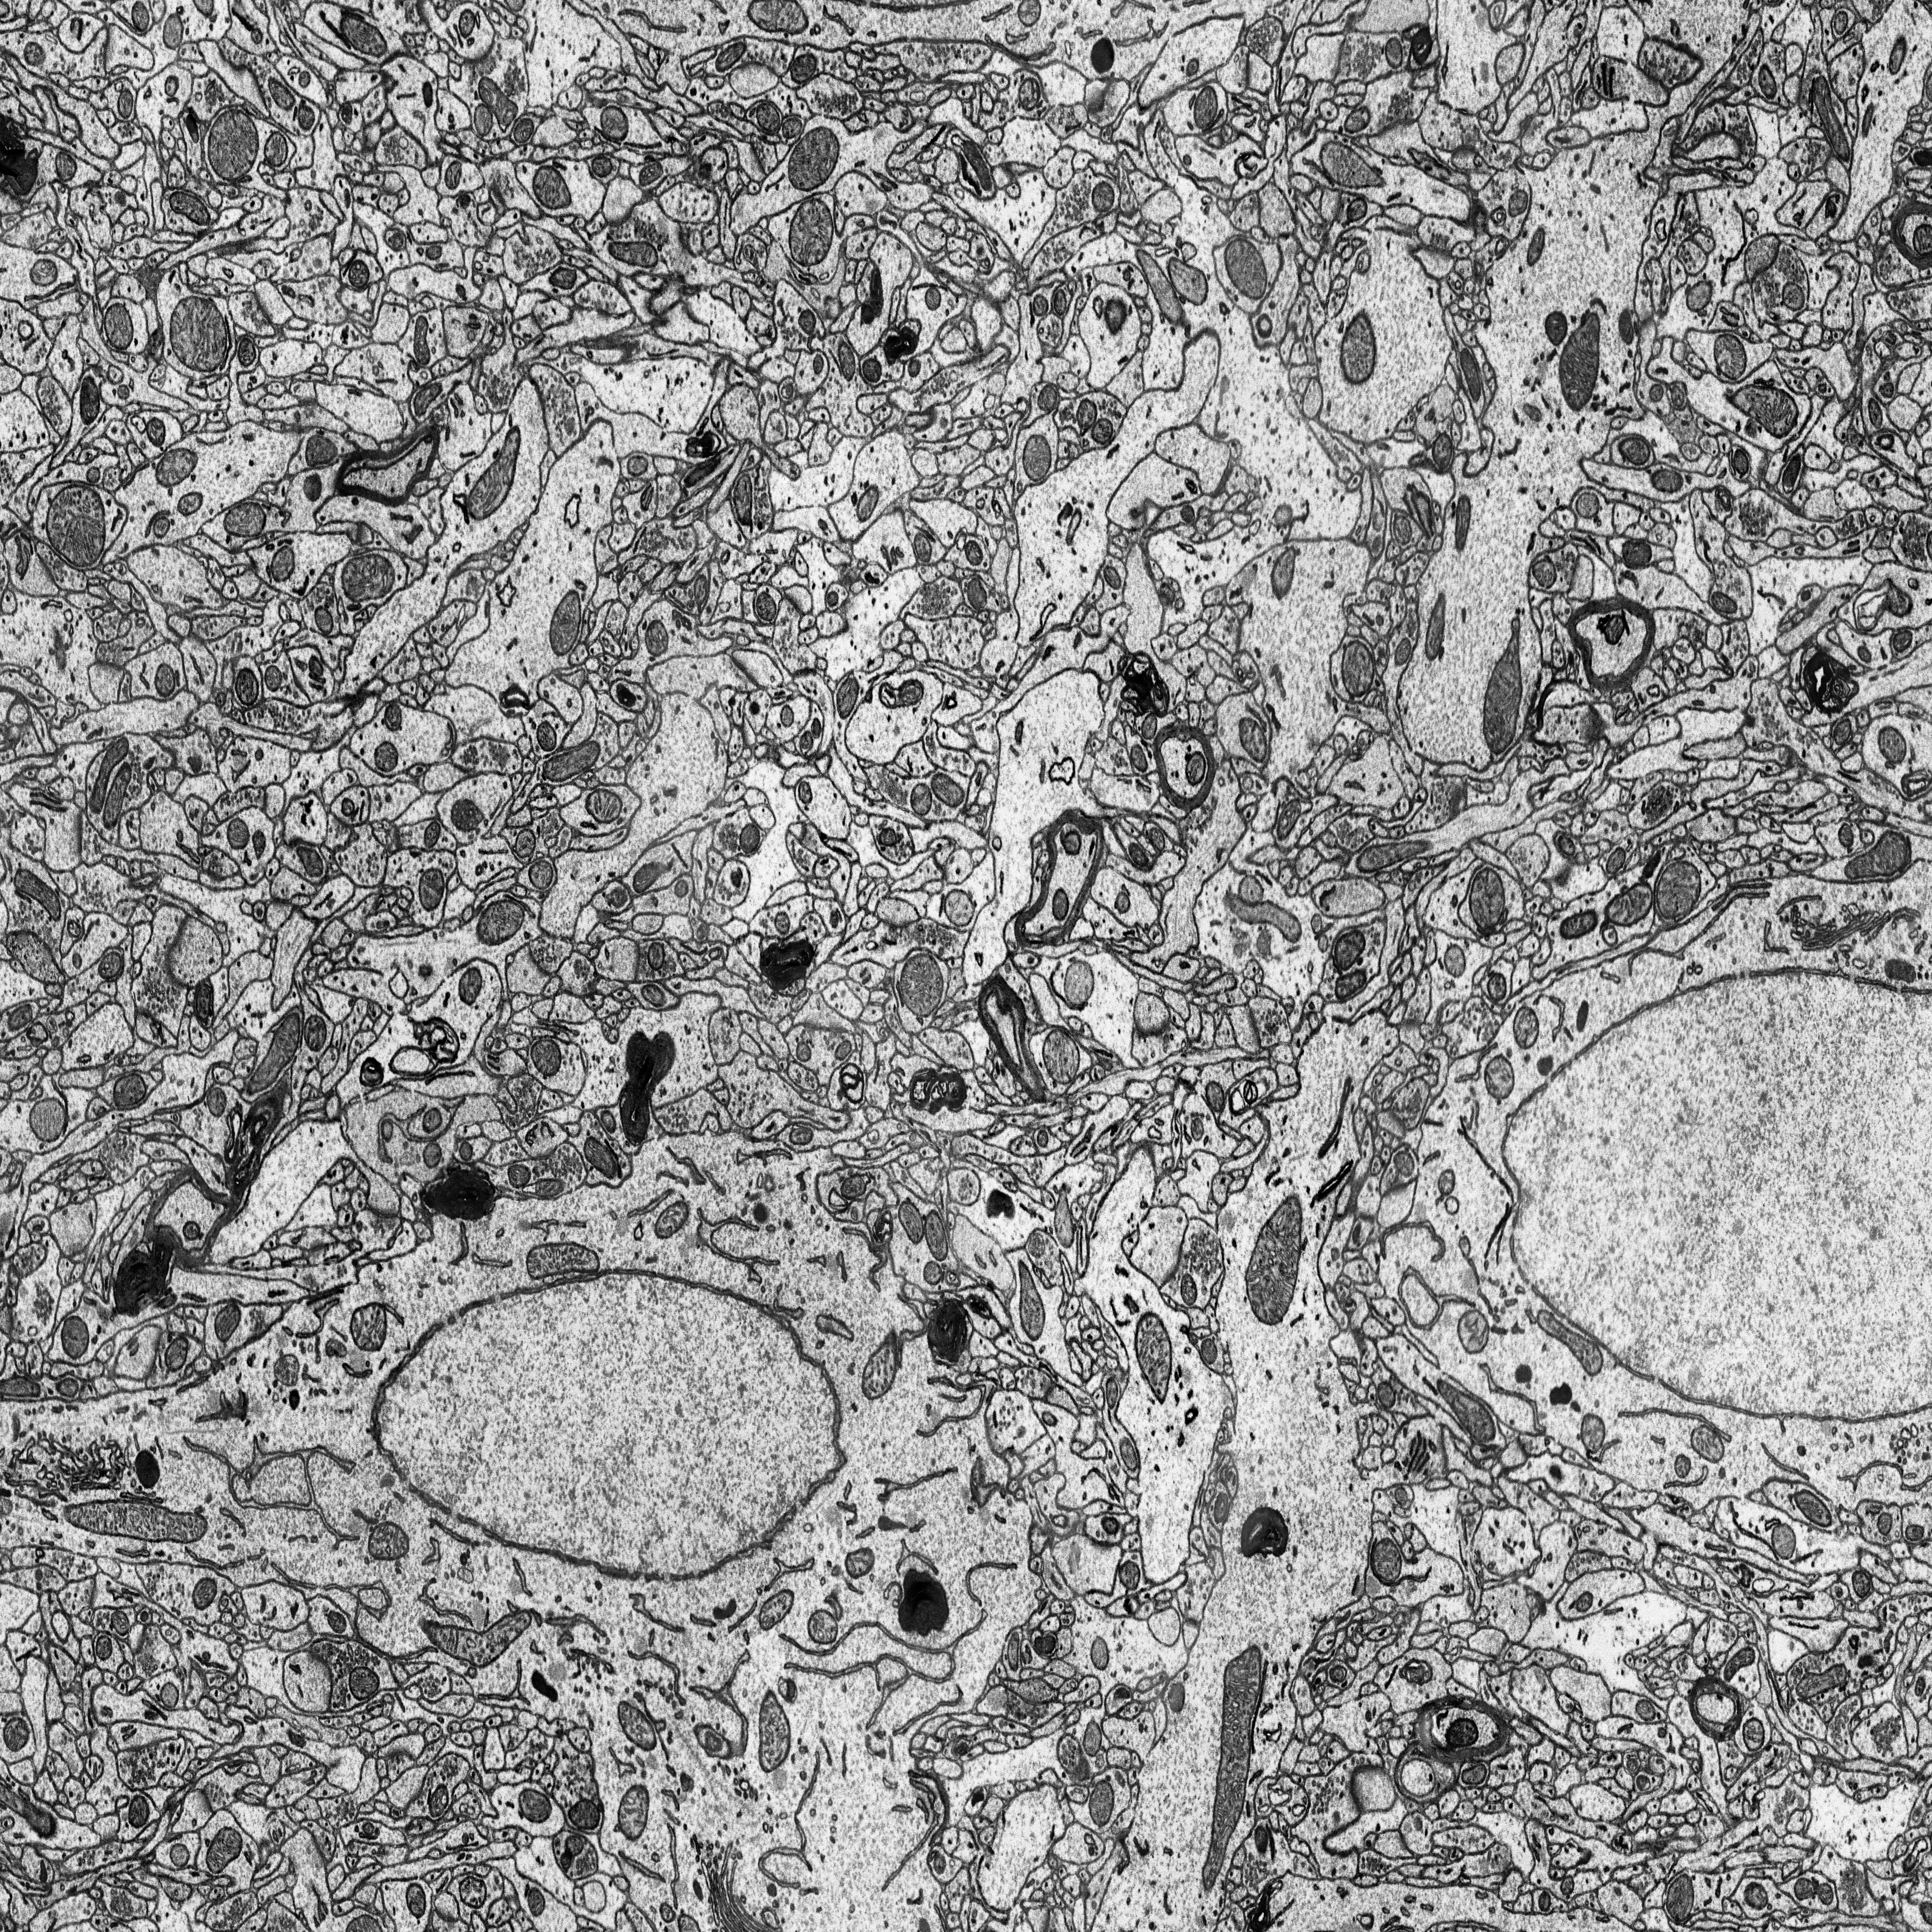
Electron microscopy slice of rat cortex tissue
Slice depth (z): 206
Mitochondria instances in slice: 375